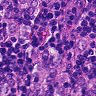
Metastatic tissue present: yes